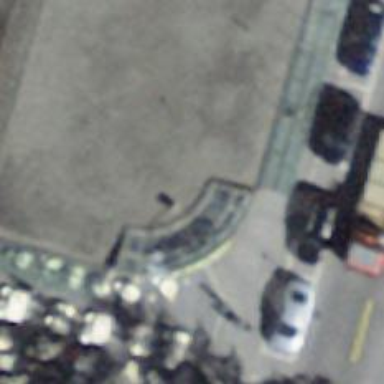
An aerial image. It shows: Restaurant.